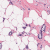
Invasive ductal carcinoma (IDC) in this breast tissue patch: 0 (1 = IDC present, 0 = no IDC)